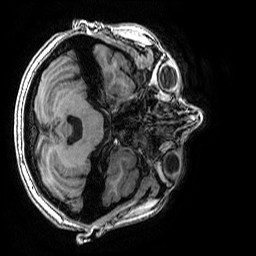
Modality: T1w
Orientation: axial
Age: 19
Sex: female
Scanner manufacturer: ge
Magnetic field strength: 3 T
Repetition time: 0.007 s
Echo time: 0.00342 s